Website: walmart
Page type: billing-address
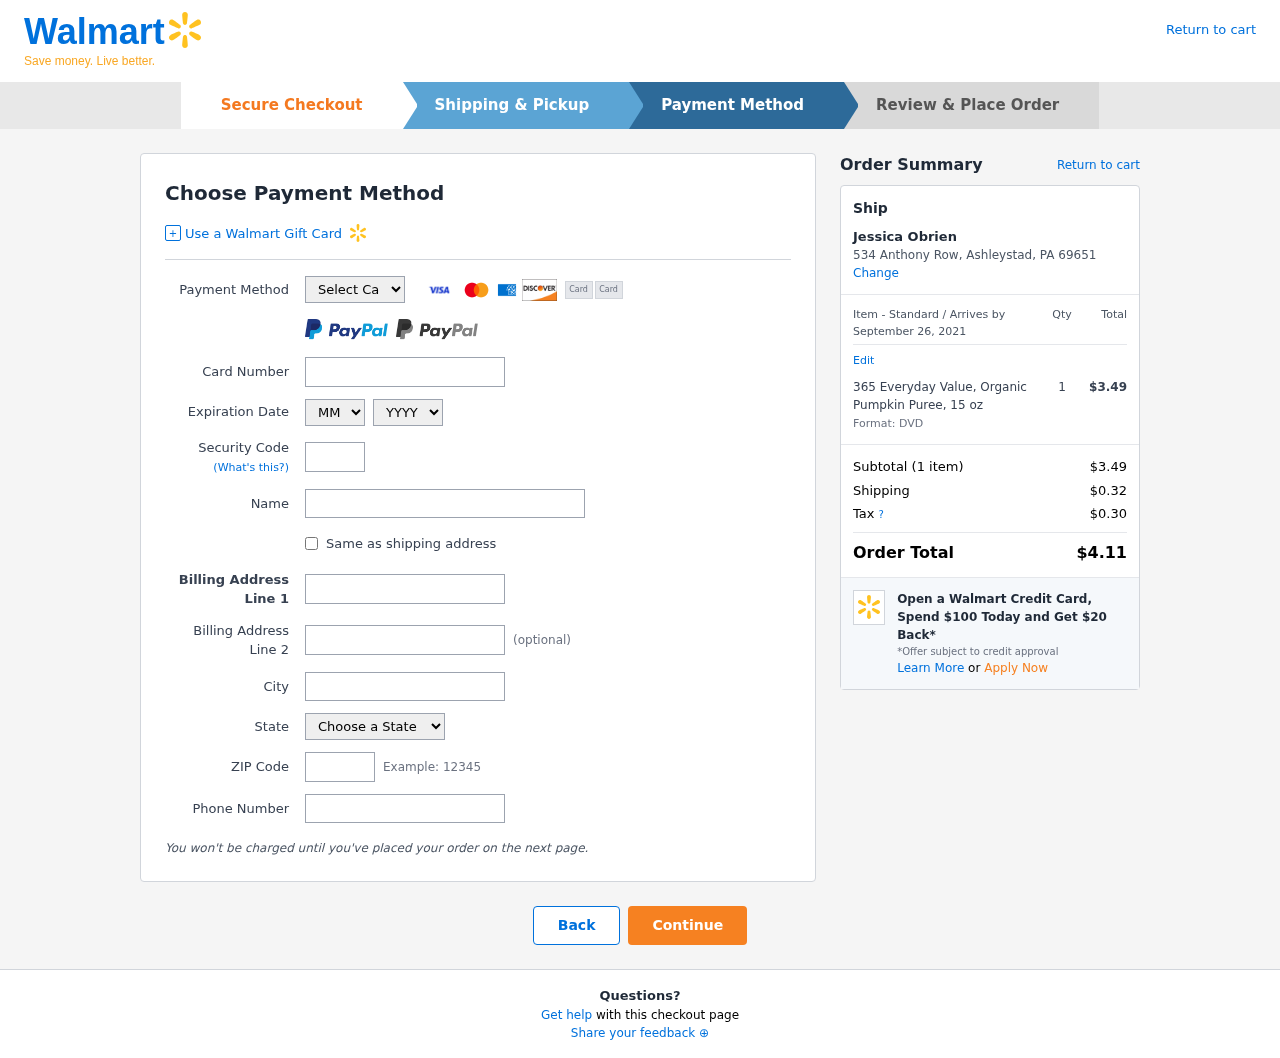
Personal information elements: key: PII_CARD_CVV
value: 481
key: PII_CARD_EXPIRY_MONTH
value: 12
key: PII_CARD_EXPIRY_YEAR
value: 30
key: PII_CARD_NUMBER
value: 4916 7009 5629 9119
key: PII_CARD_TYPE
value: Visa
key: PII_CITY
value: Ashleystad
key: PII_CITY_STATE_ZIP
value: Ashleystad, PA 69651
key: PII_FULLNAME
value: Jessica Obrien
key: PII_PHONE
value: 4058073140
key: PII_POSTCODE
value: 69651
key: PII_STATE
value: Pennsylvania
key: PII_STREET
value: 534 Anthony Row
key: PII_STREET2
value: Suite 384
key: PII_FULLNAME2
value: Jessica Obrien
Product elements: key: PRODUCT1_NAME
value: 365 Everyday Value, Organic Pumpkin Puree, 15 oz
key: PRODUCT1_PRICE
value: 3.49
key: PRODUCT1_QUANTITY
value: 1
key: PRODUCT1_DESC
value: Format: DVD
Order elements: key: ORDER_DELIVERY_DATE
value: September 26, 2021
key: ORDER_NUM_ITEMS
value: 1
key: ORDER_SUBTOTAL
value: $3.49
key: ORDER_SHIPPING_COST
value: $0.32
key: ORDER_TAX
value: $0.30
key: ORDER_TOTAL
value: $4.11